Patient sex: F
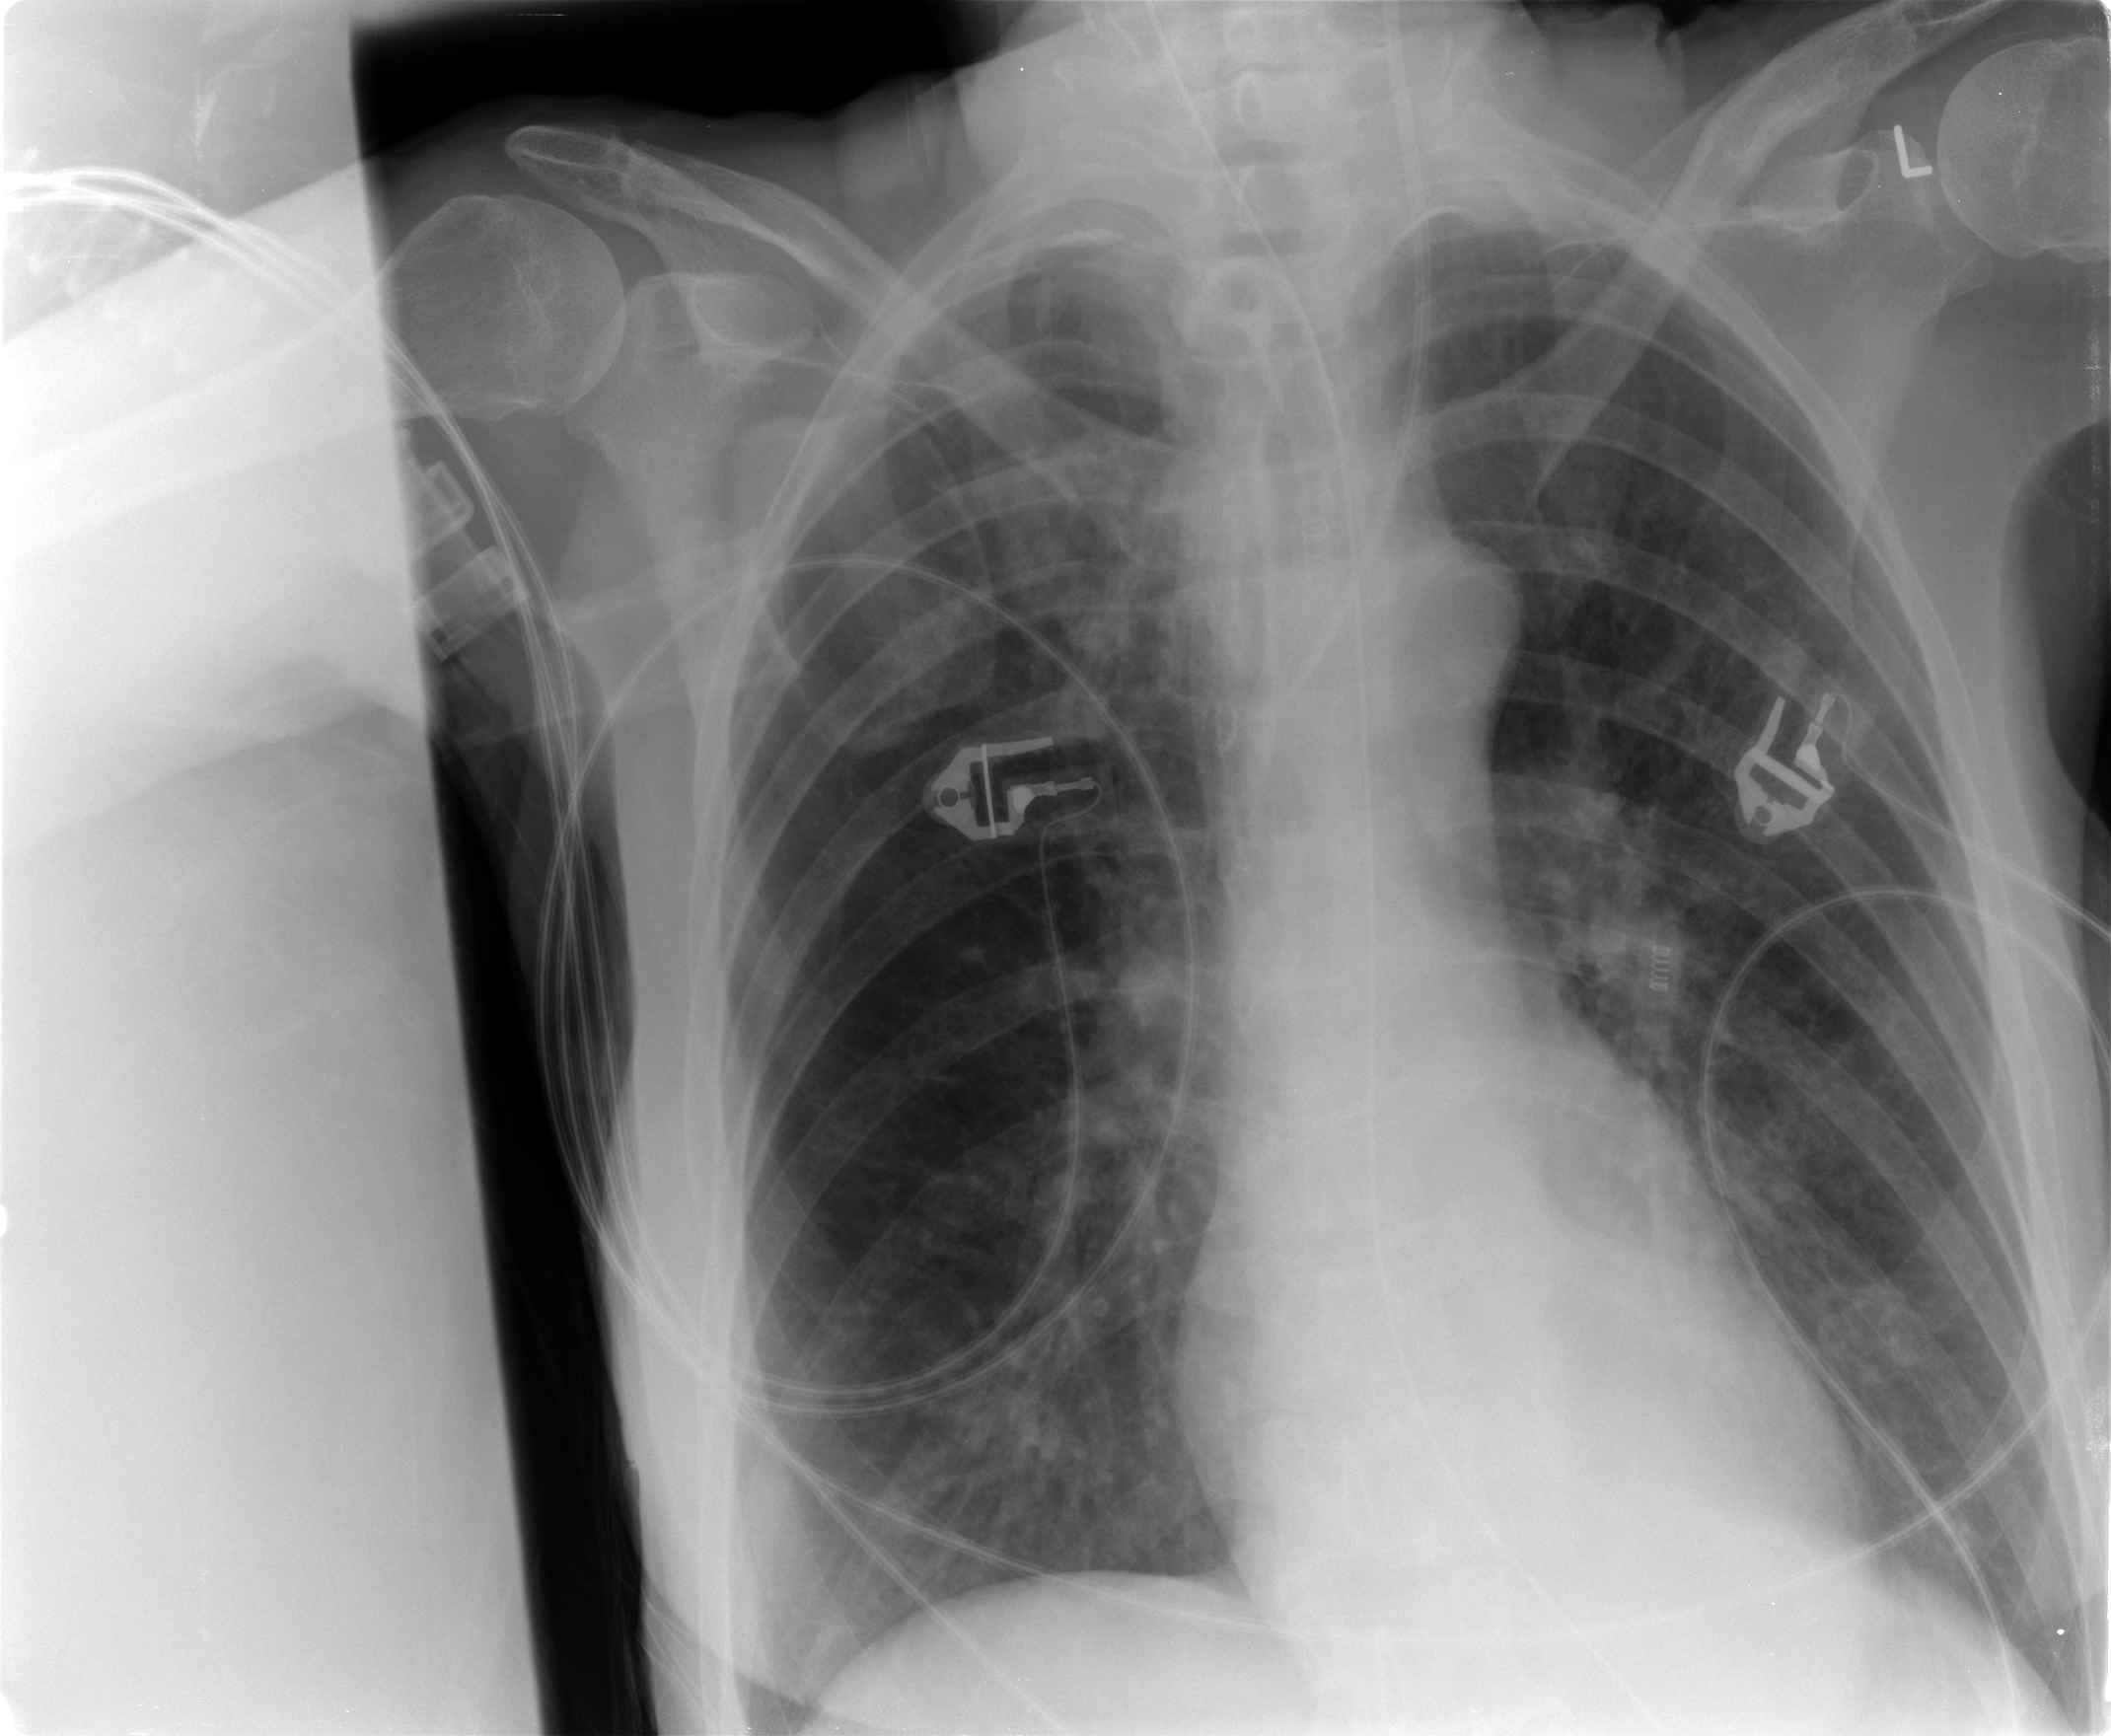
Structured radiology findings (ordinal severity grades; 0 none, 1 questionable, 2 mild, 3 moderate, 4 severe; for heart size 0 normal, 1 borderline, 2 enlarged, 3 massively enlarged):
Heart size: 0
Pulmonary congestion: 1
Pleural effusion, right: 0
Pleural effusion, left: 0
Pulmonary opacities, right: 0
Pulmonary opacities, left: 1
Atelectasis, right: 0
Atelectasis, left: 2